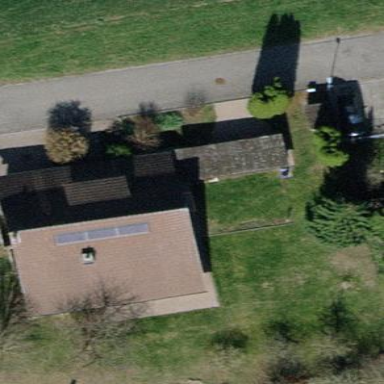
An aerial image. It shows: Detached building with gabled roof.